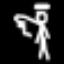
Label: angel